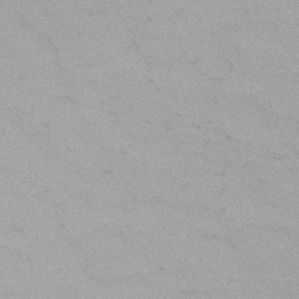
Label: frost